Breast ultrasound image
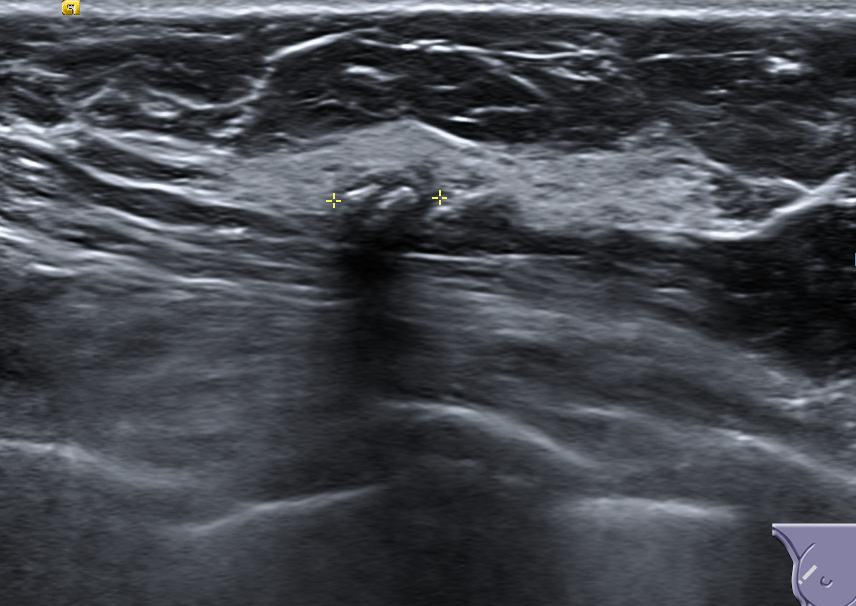
Diagnosis: benign